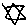
Label: star